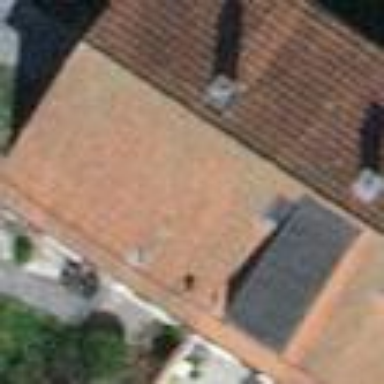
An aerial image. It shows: Building with tile roof.